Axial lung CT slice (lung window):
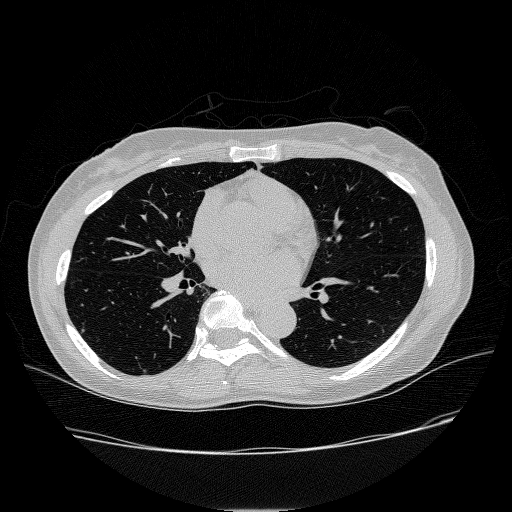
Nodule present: no